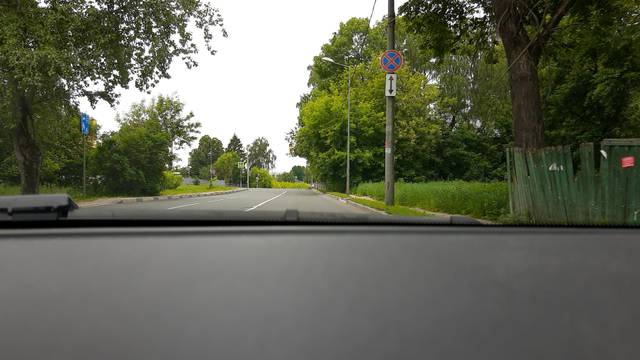
Region: Russia
Coordinates: 56.312, 43.981